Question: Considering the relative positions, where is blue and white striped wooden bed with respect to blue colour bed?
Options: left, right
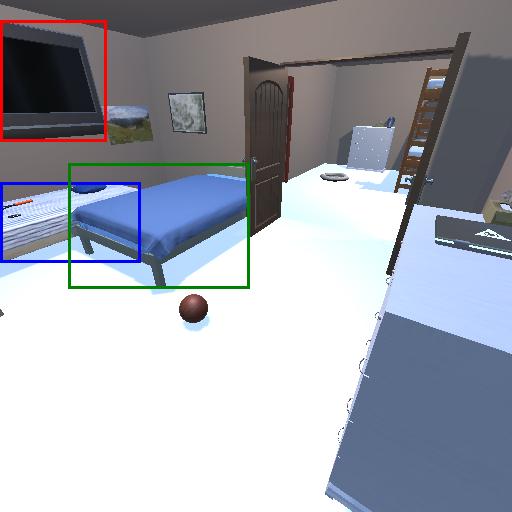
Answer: left